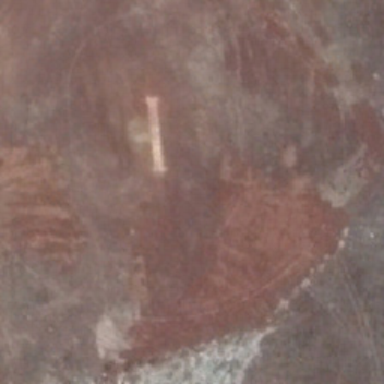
There is a shallow narrow shape in the brown bare area .